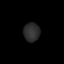
Tissue: lung
Cell type: Endothelial cells
Senescence score: 0.1916
Nuclear area (px): 292
Mean DAPI intensity: 45.39